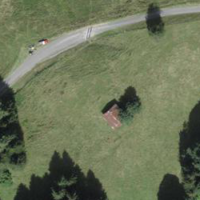
EUNIS habitat code: 24
Species observed at this site:
Miramella alpina